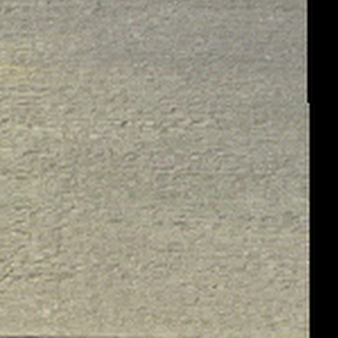
Label: other